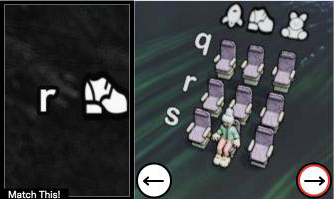
Task: seats
Answer: no